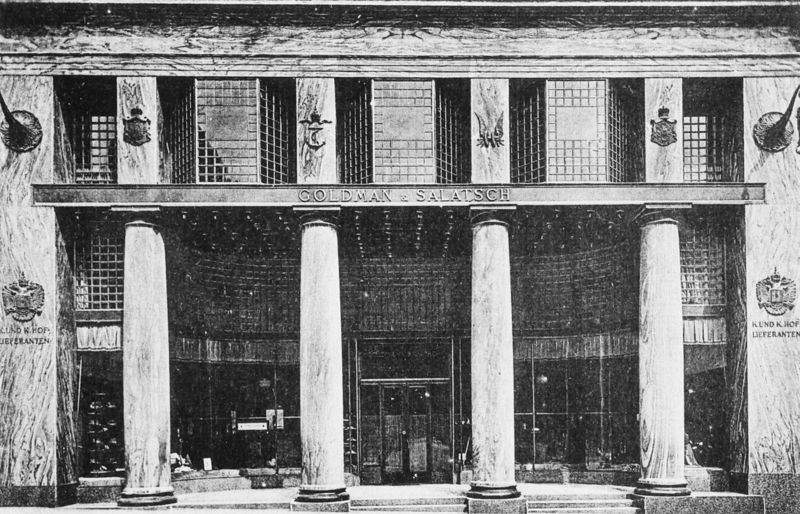
Titel: Michaelerhaus
Künstler: Adolf Loos
Standort: Wien, Michaelerplatz (EU - AUT)
Schlagwörter: fenster, lampen, schaufenster, säule, säulen, tür, zeichnung, gebäude, haus, architektur, fassade, türe, markt, bank, treppe, treppen, tor, foto, vier, eingang, kolonnade, palast, bahnhof, österreich, portal, wappen, ionisch, dorisch, büro, fotographie, monument, zwanziger, börse, kolossal, prunkvoll, brandenburger tor, eigang, 4, goldman, goldman und salatsch, vier säulen, salatsch, säiule, lieferanten, coldman & salatsch, goldman und salasch